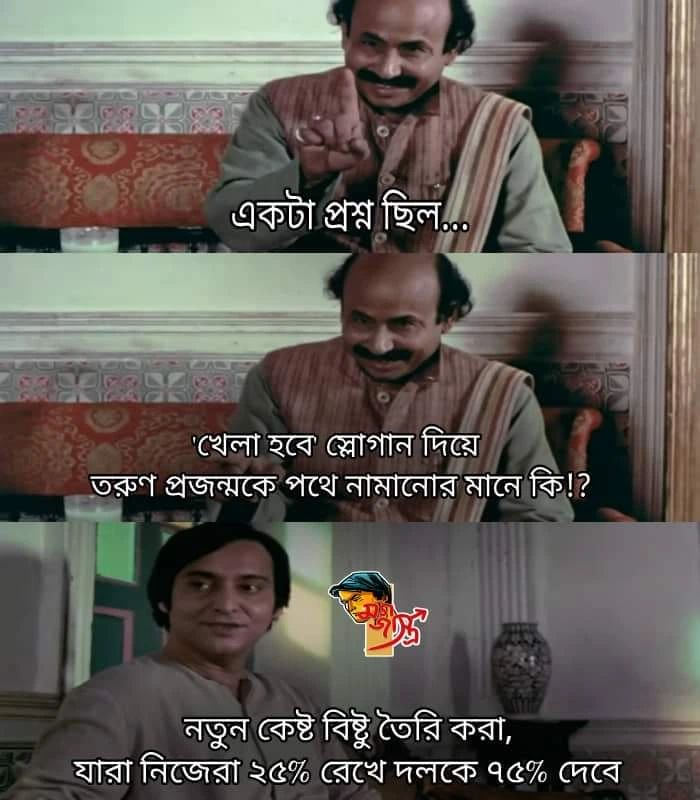
Text: একটা প্রশ্ন ছিল... 'খেলা হবে' স্লোগান দিয়ে তরুণ প্রজন্মকে পথে নামানোর মানে কি!? নতুন কেষ্ট বিষ্টু তৈরি করা, যারা নিজেরা ২৫% রেখে দলকে ৭৫% দেবে
Label: Hate
Hate category: Political
Targeted group: Organization